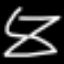
Label: hourglass